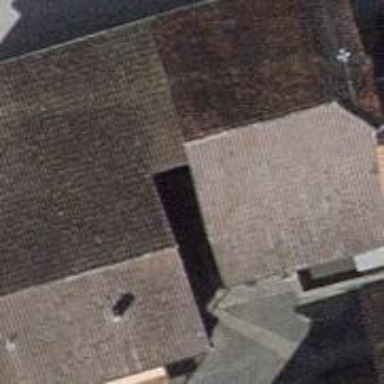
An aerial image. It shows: Garage building.